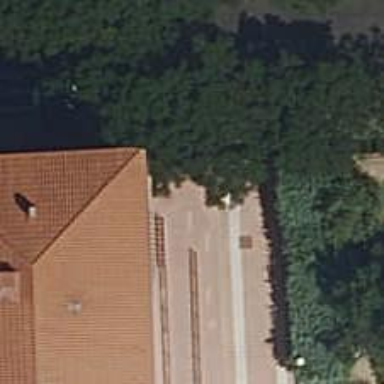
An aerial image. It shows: Fence with chain link type.